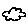
Label: cloud